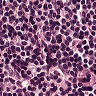
Metastatic tissue present: no